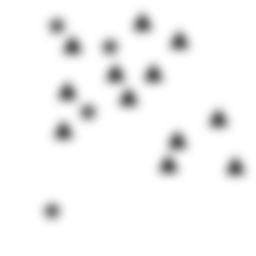
Squares: 0
Triangles: 12
Stars: 4
Total shapes: 16